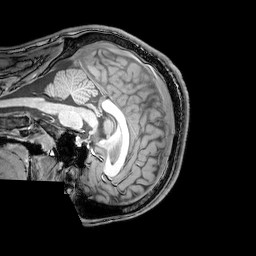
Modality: T1w
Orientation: sagittal
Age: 21
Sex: male
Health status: healthy
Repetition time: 0.081 s
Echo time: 0.037 s